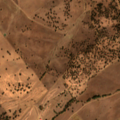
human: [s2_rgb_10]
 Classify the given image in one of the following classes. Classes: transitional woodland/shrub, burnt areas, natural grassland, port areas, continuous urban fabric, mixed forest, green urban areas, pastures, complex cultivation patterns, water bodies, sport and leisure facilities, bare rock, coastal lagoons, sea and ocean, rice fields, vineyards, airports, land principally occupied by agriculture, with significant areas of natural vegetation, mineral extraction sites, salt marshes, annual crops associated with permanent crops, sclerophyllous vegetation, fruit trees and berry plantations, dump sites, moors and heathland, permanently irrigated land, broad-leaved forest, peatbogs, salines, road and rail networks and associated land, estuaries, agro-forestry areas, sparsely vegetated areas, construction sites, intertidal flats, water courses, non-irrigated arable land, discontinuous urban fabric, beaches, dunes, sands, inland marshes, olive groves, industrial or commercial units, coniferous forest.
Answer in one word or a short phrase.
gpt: non-irrigated arable land, agro-forestry areas